Question: I've created a Drawable Ressource File to use it as the background of a textview. However, i don't know how to properly position it, so that it is matching the Textviews position. Any Advice?

'''
<TextView
android:id="@+id/annotationTxt"
android:layout_width="wrap_content"
android:layout_height="wrap_content"
android:layout_toRightOf="@id/iconImg"
android:textSize="12sp"
android:textColor="#FFFFFFFF"
android:background="@drawable/rounded_corner"
android:layout_below="@+id/progress"
android:textStyle="bold" />
'''
'''
<stroke
android:width="1dp"
android:color="@color/white" />
<solid android:color="@color/kss_red" />
<size
android:width="16dp"
android:height="16dp"/>
<item android:left="-10dp"/>
'''
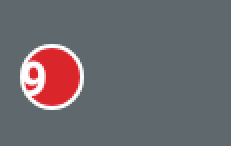
Answer: Add 'android:gravity="center"' property to your 'TextView' to center the text:
'''
<TextView
android:id="@+id/annotationTxt"
android:layout_width="wrap_content"
android:layout_height="wrap_content"
android:layout_toRightOf="@id/iconImg"
android:textSize="12sp"
android:textColor="#FFFFFFFF"
android:background="@drawable/rounded_corner"
android:layout_below="@+id/progress"
android:textStyle="bold"
android:gravity="center"/>
'''
And i recommend you to use a fixed 'width' and 'height' (same value) for your 'TextView' instead of 'wrap_content' to not stretch the circle in the background if you have a long text.